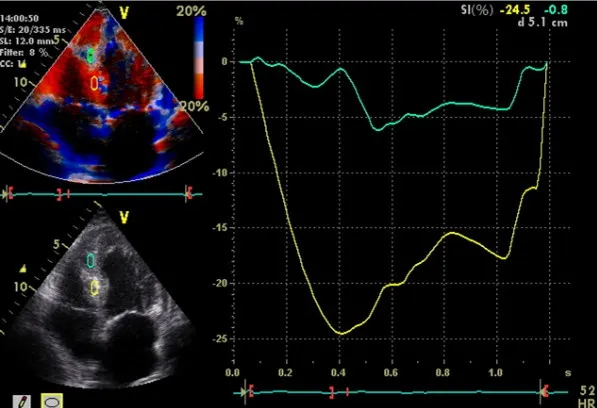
Normal strain of basal intraventricular septum with 25% (yellow curve) and pathologic strain of middle intraventricular septum with 6% (green curve).
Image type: radiology (ultrasound)